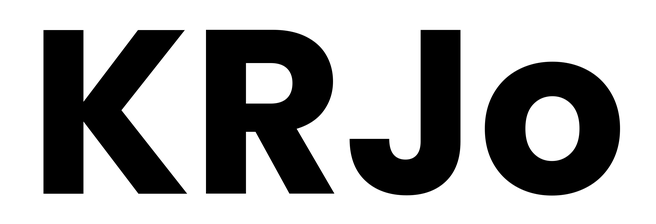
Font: Poppins-Bold